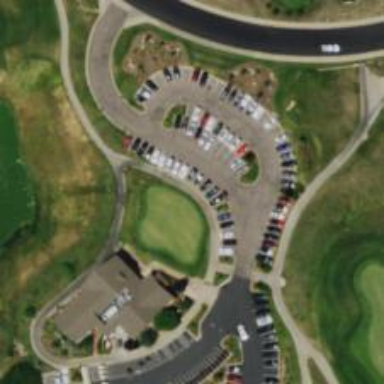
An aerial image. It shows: Well-maintained golf cart path marked as grade1 track.